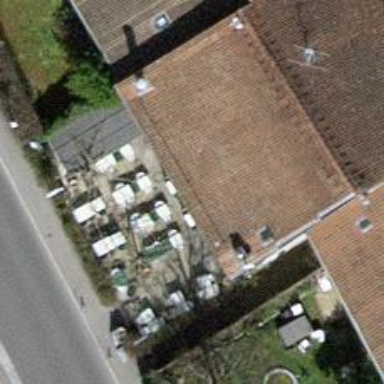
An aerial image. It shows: Restaurant.